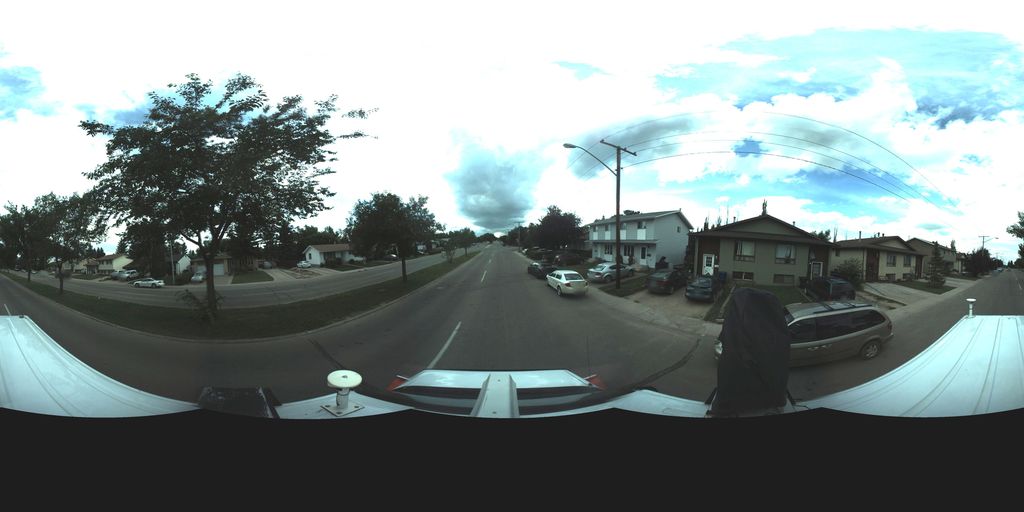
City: saskatoon